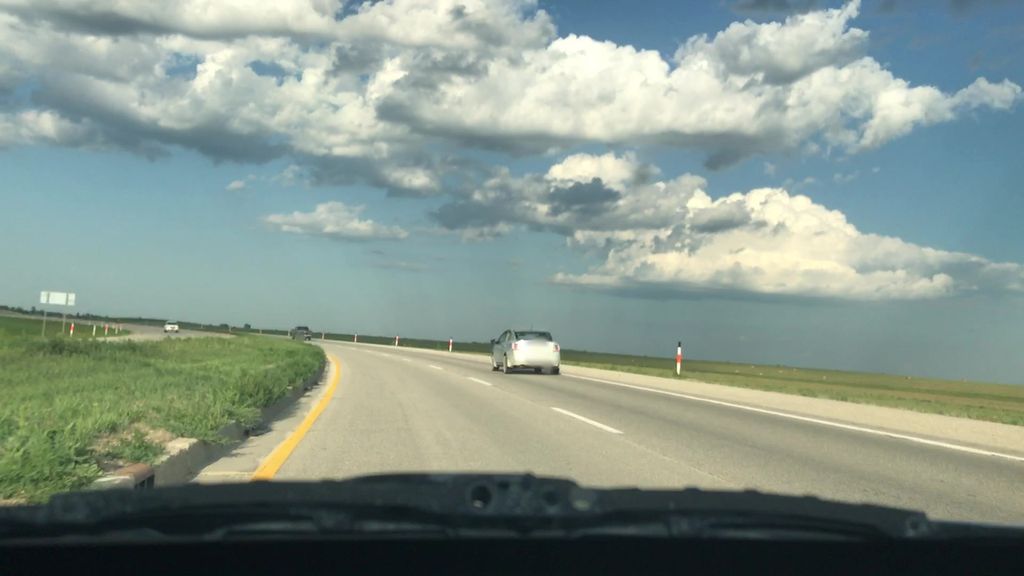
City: winnipeg